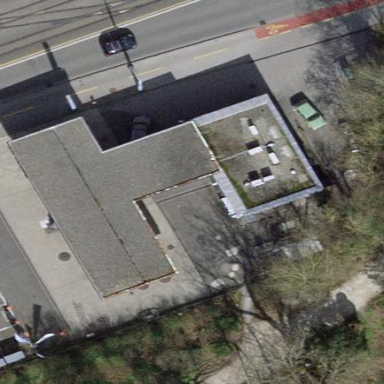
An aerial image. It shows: View of roof of building.